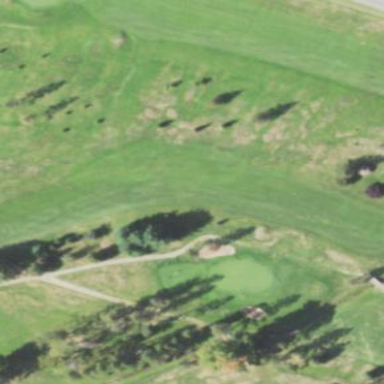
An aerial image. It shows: Golf fairway surrounded by grass.